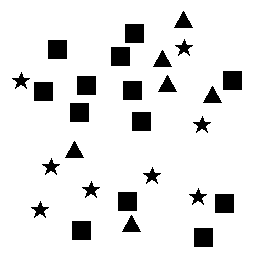
Squares: 13
Triangles: 6
Stars: 8
Total shapes: 27